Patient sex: M
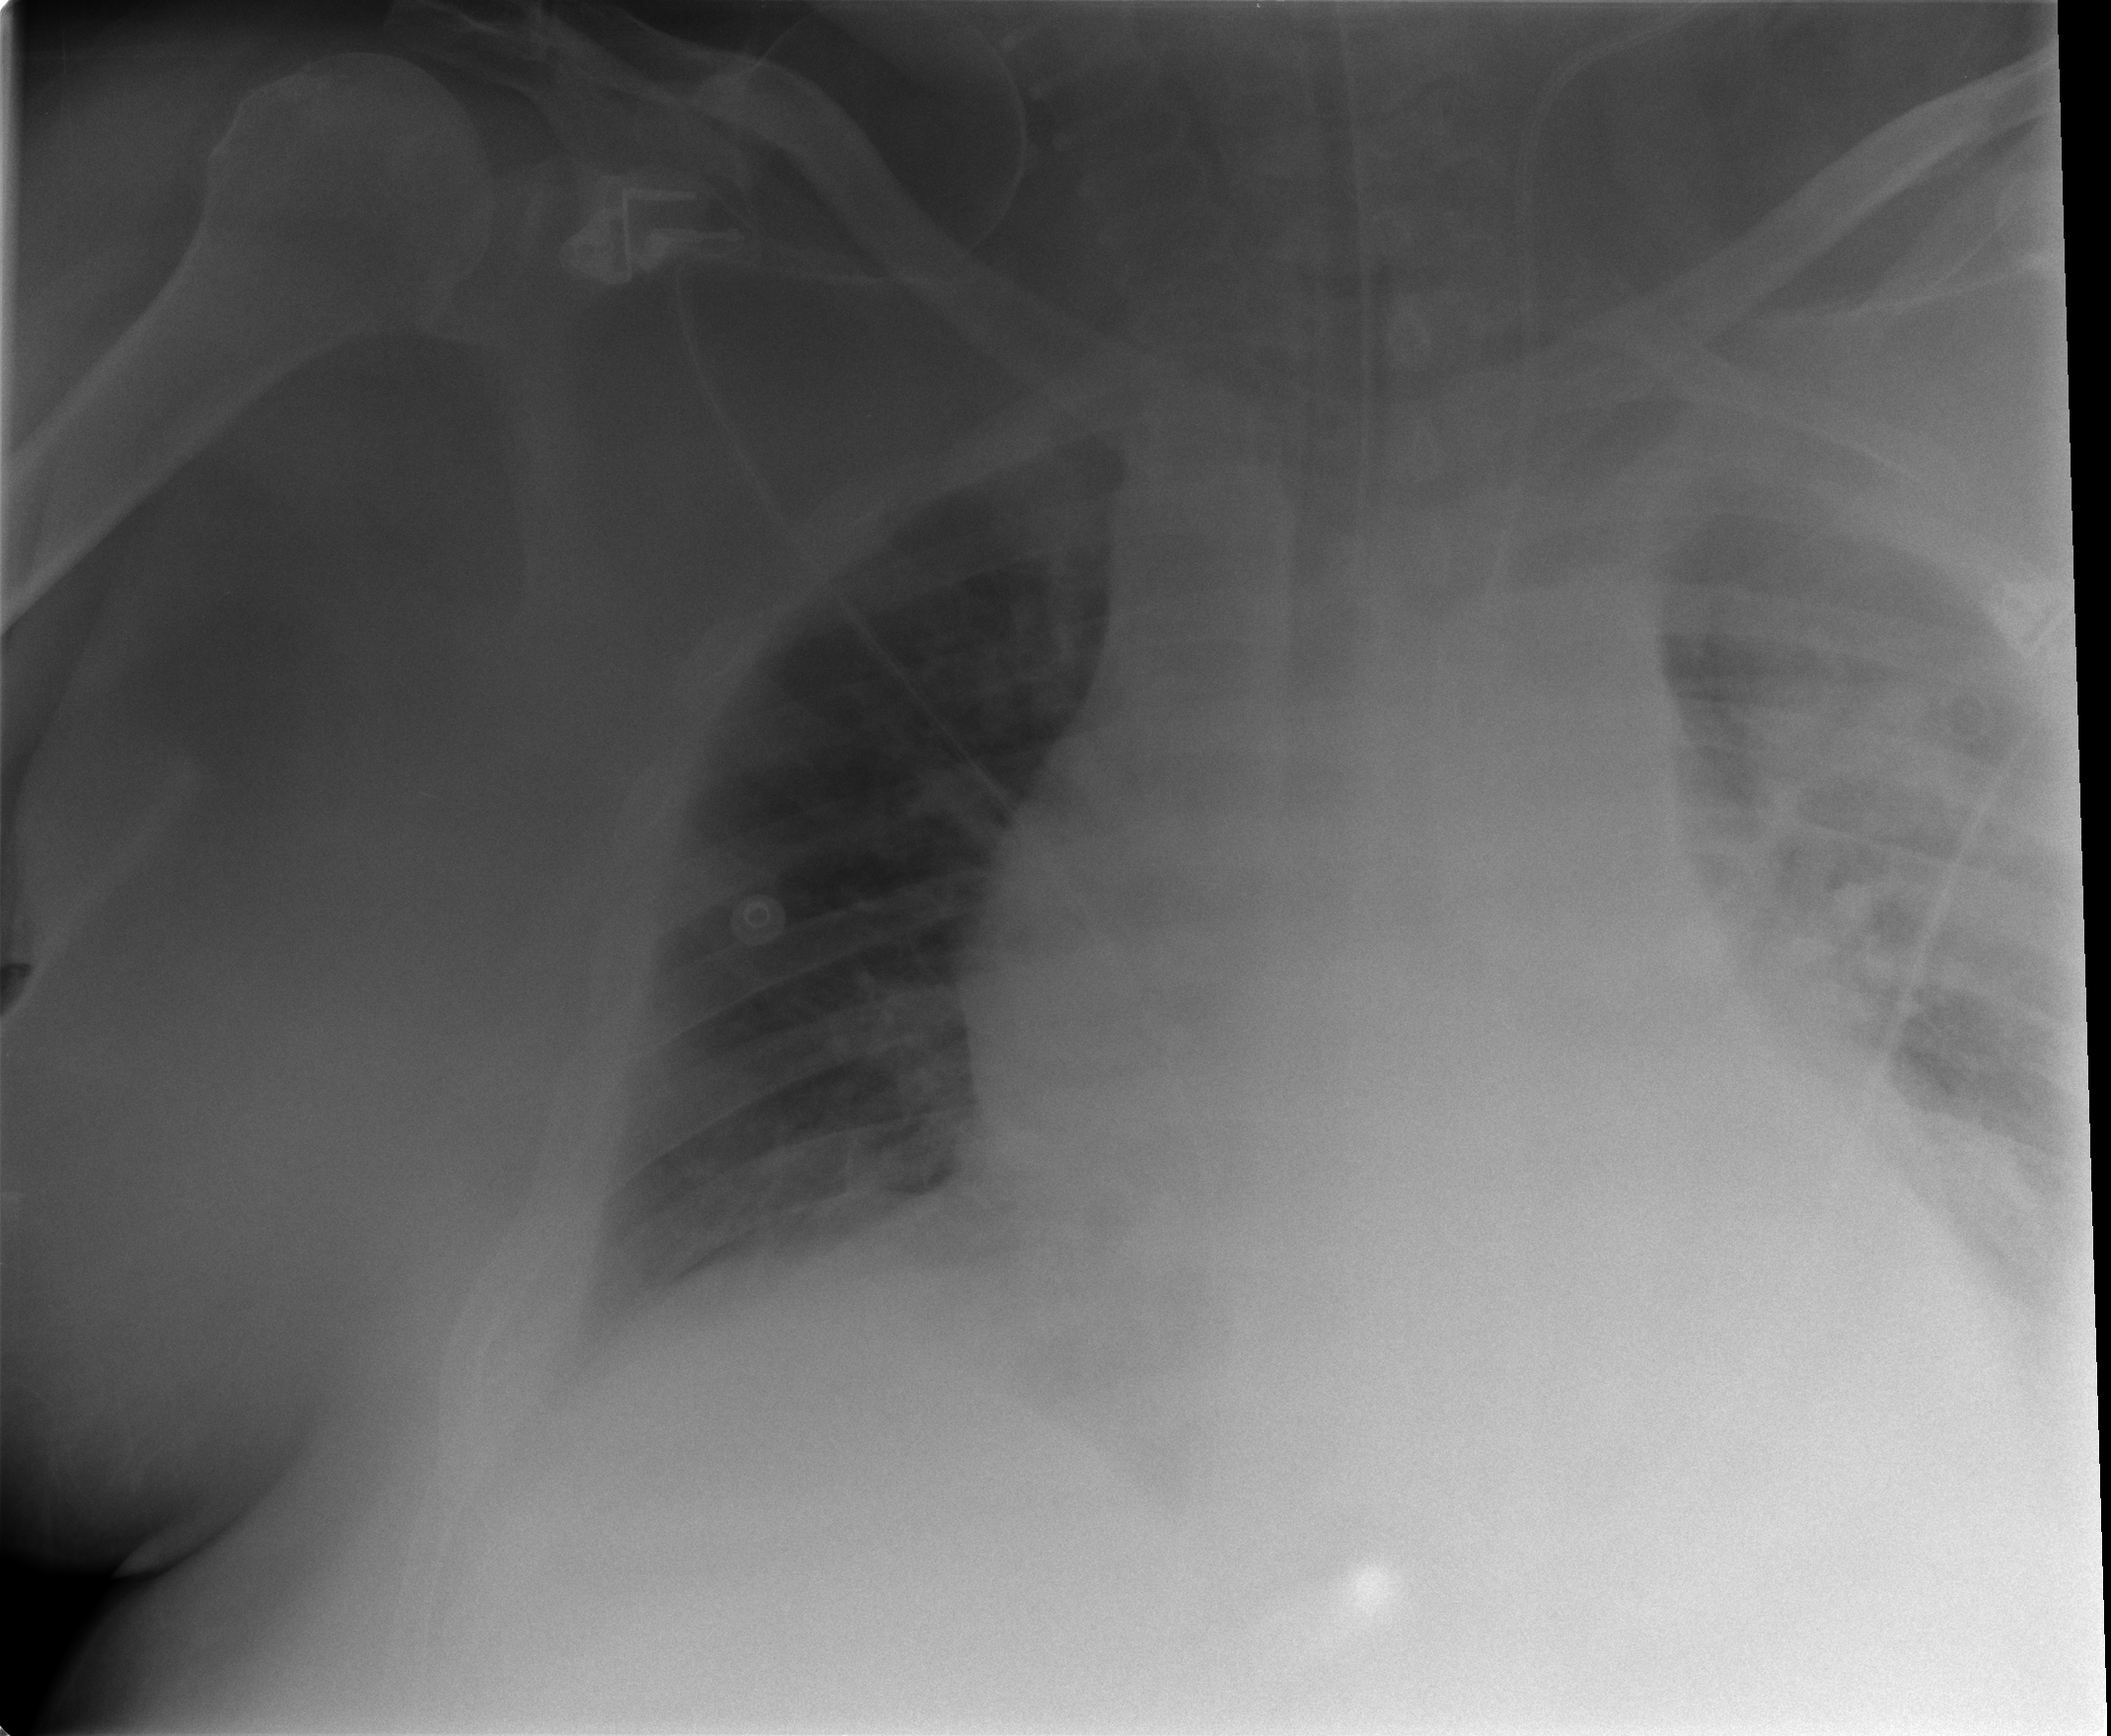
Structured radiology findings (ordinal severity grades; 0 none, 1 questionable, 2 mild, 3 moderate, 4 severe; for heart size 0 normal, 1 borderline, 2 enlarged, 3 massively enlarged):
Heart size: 2
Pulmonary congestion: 2
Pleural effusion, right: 1
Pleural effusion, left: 2
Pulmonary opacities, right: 0
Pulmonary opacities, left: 0
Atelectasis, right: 2
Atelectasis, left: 2